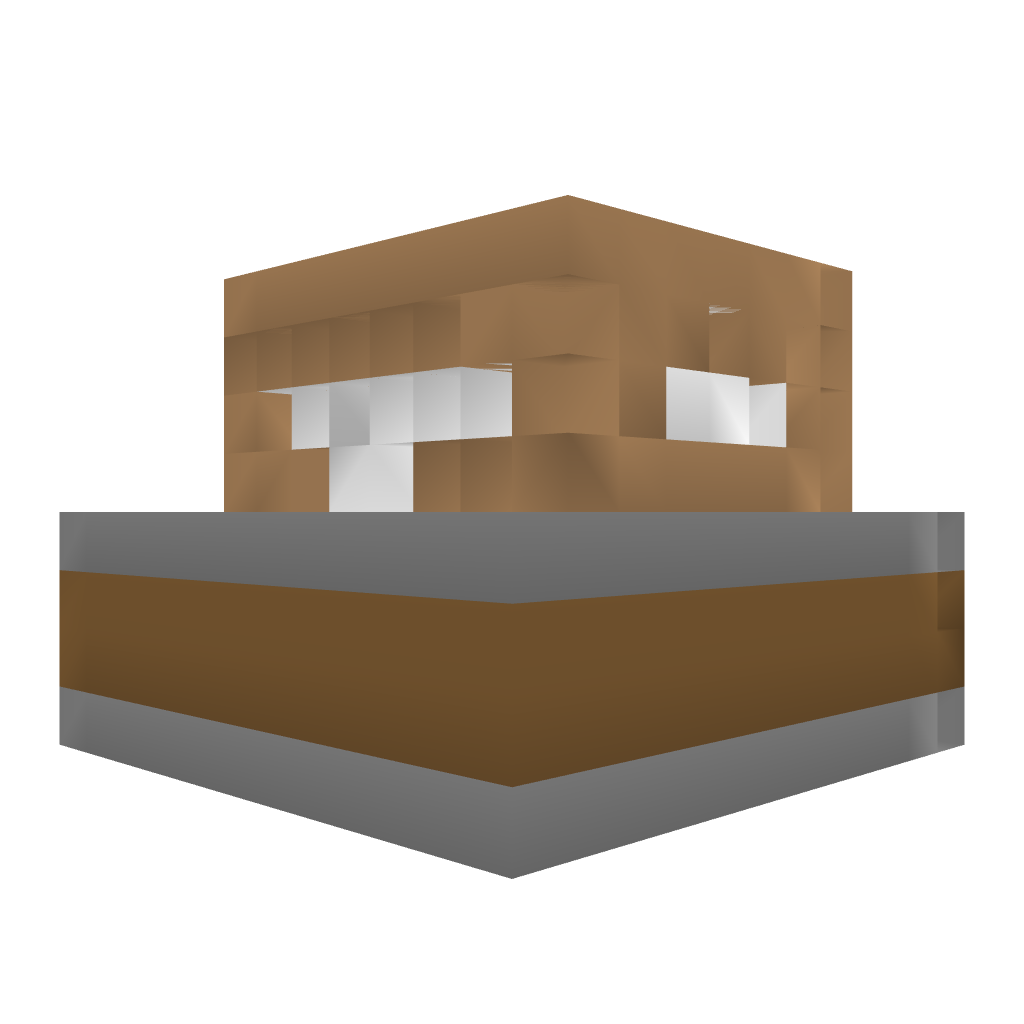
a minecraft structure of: Simple House cube house no roof 50% earth below house